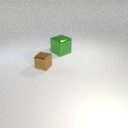
large green metal cube behind small brown metal cube